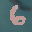
Label: 6